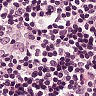
Metastatic tissue present: no